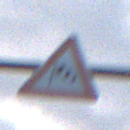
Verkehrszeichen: SeitenwindVonLinks
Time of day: SunriseSunset
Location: Outdoor (Nature)
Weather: PartlyCloudy
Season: NotSpecified
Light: Natural